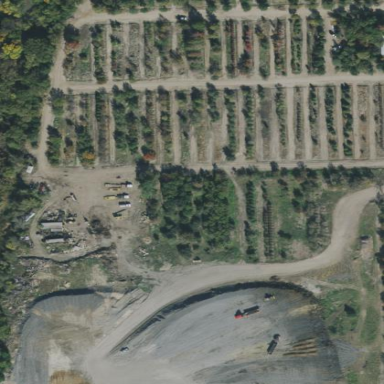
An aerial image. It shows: Plant nursery area.